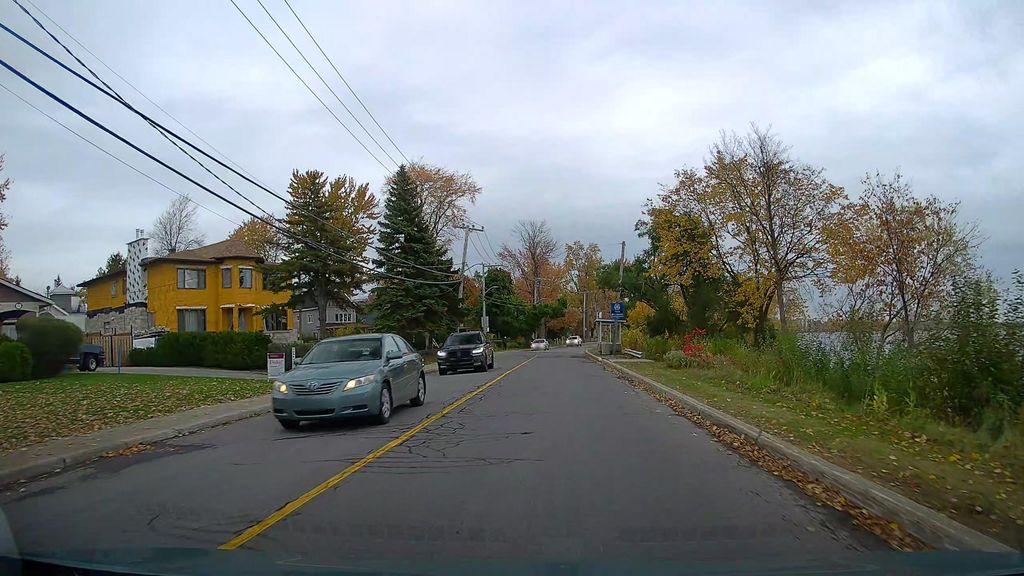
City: montreal